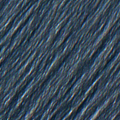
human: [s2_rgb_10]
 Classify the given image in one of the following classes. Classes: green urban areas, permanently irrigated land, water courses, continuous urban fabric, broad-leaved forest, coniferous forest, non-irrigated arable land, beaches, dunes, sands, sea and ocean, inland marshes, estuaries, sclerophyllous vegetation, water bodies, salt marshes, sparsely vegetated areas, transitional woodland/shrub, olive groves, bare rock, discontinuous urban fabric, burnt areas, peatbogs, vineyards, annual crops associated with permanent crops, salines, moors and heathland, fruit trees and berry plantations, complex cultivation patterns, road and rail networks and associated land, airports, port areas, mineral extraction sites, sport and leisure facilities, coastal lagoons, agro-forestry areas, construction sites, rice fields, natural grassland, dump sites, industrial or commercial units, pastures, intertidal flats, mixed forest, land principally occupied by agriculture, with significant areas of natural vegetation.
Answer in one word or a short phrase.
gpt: continuous urban fabric